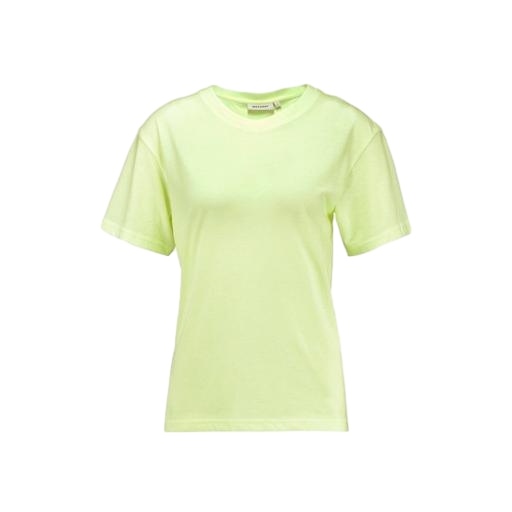
lime green t-shirt, green women's t-shirt, light green tee, white background